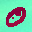
Label: 0